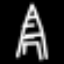
Label: The Eiffel Tower